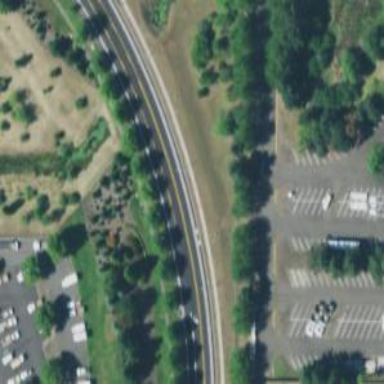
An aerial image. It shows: Footway along NE Century Blvd on the eastern sidewalk.